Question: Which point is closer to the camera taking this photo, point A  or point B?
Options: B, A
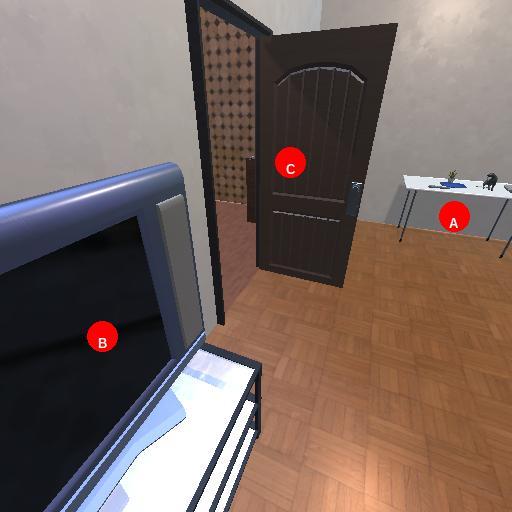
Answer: B